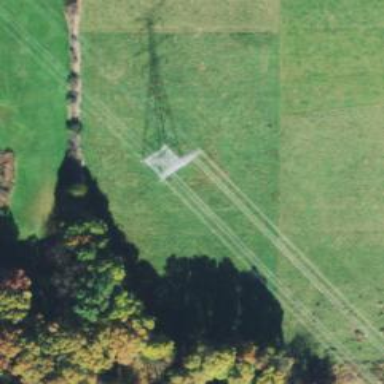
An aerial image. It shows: Lattice structure tower.